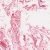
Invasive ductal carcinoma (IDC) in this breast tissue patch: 0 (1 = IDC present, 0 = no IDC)